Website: macys
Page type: delivery-shipping
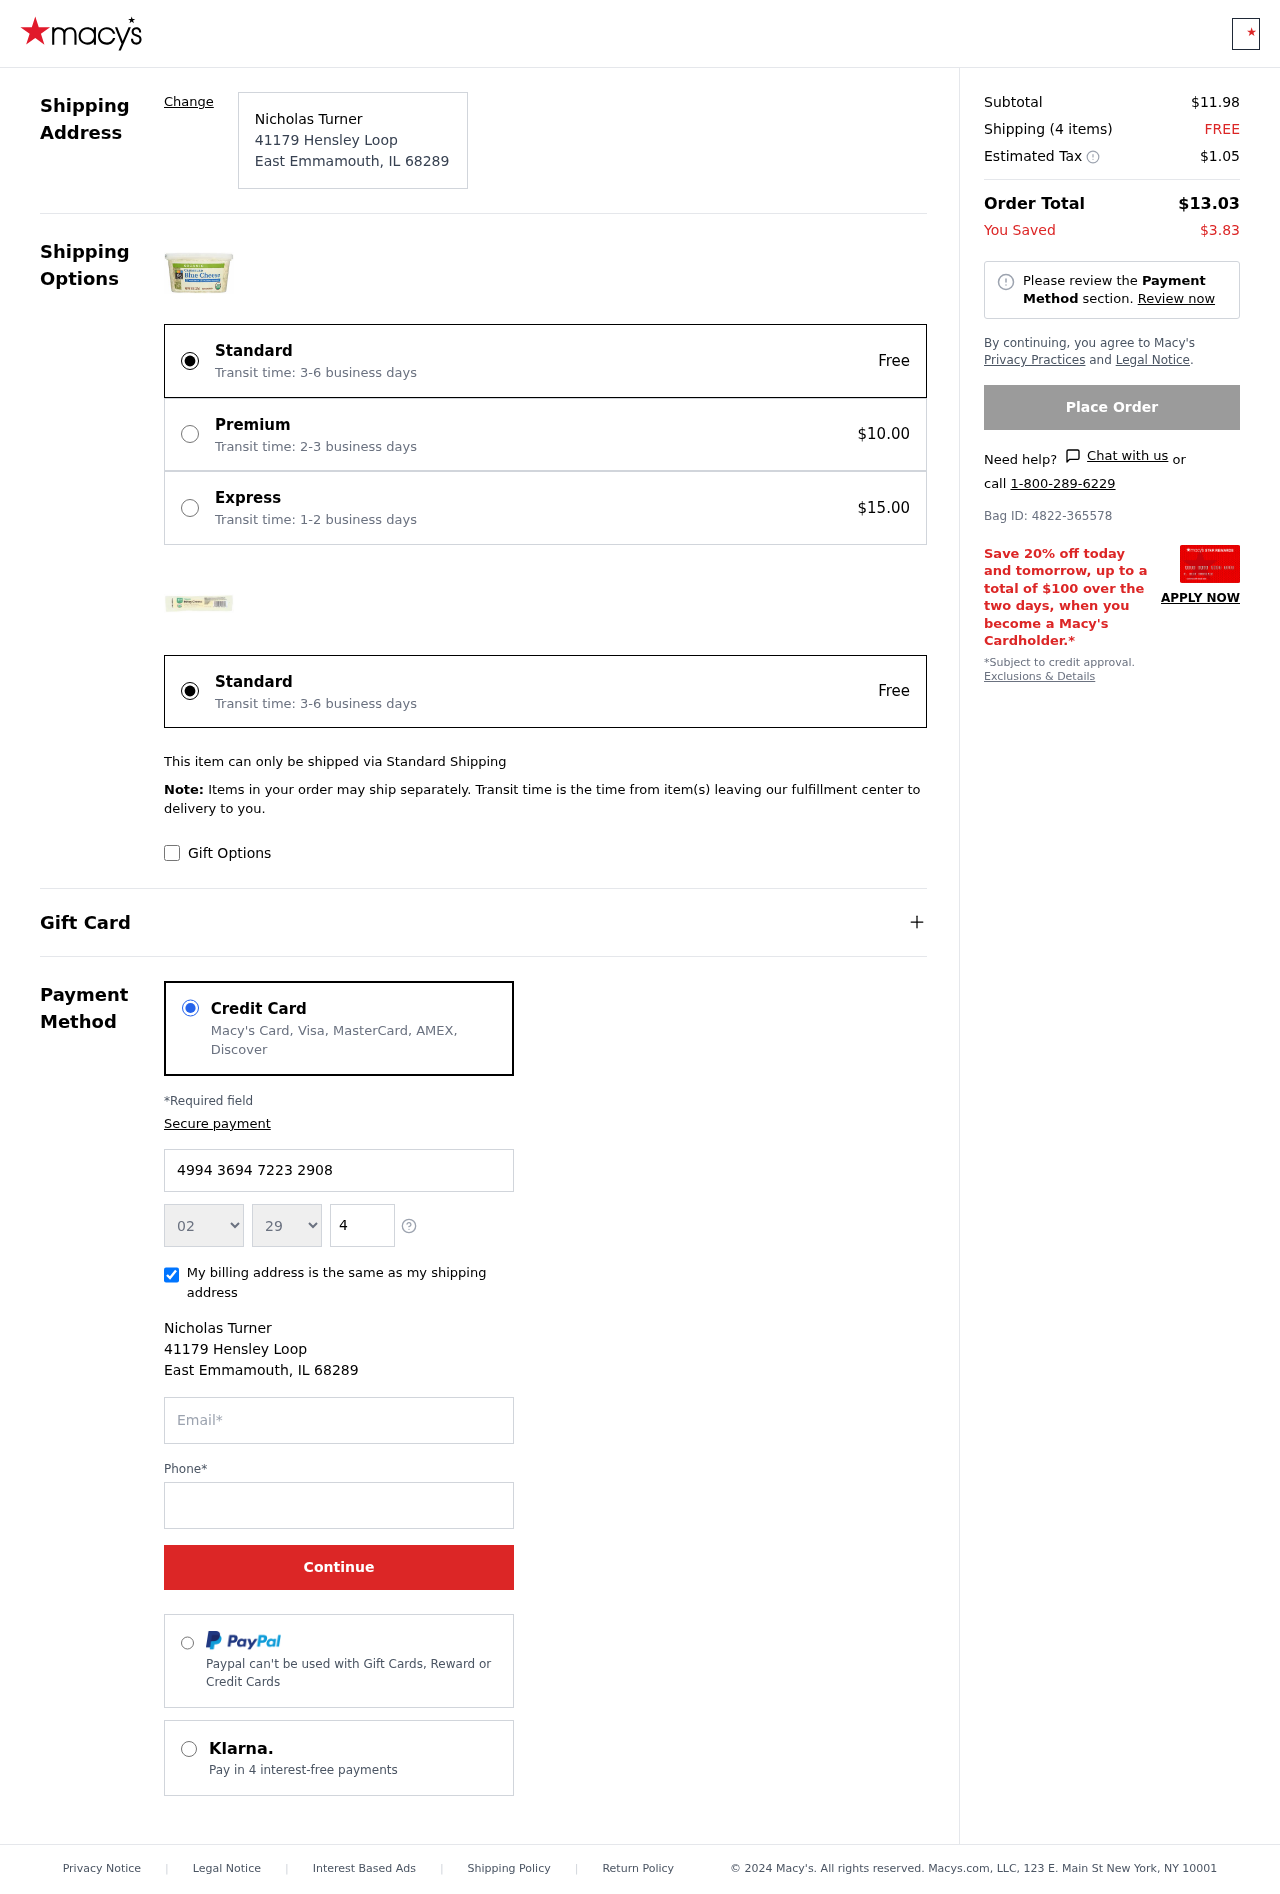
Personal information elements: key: PII_CARD_EXPIRY_MONTH
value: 02
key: PII_CARD_EXPIRY_YEAR
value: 29
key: PII_CITY
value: East Emmamouth
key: PII_CITY_STATE_ZIP
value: East Emmamouth, IL 68289
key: PII_FULLNAME
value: Nicholas Turner
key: PII_POSTCODE
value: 68289
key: PII_STATE_ABBR
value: IL
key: PII_STREET
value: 41179 Hensley Loop
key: PII_CARD_NUMBER
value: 4994 3694 7223 2908
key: PII_CARD_CVV
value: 428
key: PII_EMAIL
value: nicholas.turner@gmail.com
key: PII_PHONE
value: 3786723806
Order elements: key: ORDER_SUBTOTAL
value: $11.98
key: ORDER_NUM_ITEMS
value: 4
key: ORDER_SHIPPING_COST
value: FREE
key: ORDER_TAX
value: $1.05
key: ORDER_TOTAL
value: $13.03
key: ORDER_SAVINGS
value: $3.83
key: ORDER_BAG_ID
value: Bag ID: 4822-365578